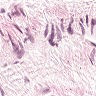
Metastatic tissue present: no